Question: I need to share the currently logged in user to all views. I am attempting to use the 'view->share()' method within 'AppServiceProvider.php' file.
I have the following:
'''
<?php namespace App\Providers;
use Illuminate\Support\ServiceProvider;
use Illuminate\Contracts\Auth\Guard;
class AppServiceProvider extends ServiceProvider {
public function boot(Guard $guard)
{
view()->share('guard', $guard);
view()->share('user', $guard->user());
}
//..
}
'''
However, when I hit up a view (after logging in), the 'user' variable is null. Strangely, the '$guard->user' (the protected attribute, not the public method user()) is not. The output I get is the following:

Note the guard->user variable is populated, but the user variable is null.
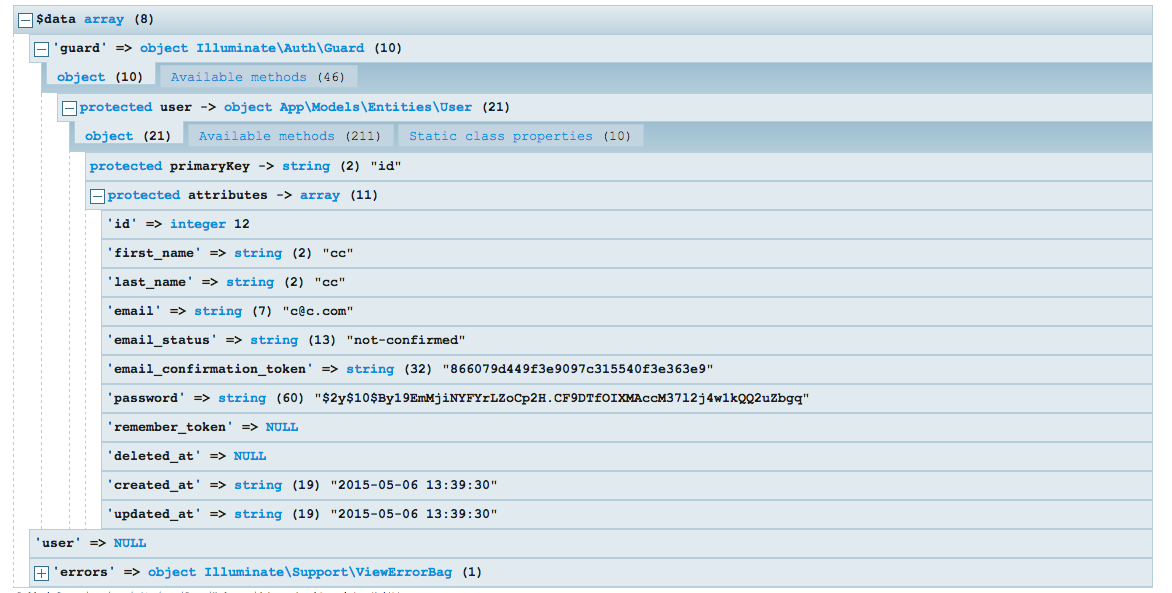
Answer: Better off using View Composers for this one.
In your ComposerServiceProvider in 'boot()':
'''
view()->composer('*', 'App\Http\ViewComposers\GlobalComposer');
'''
In HTTP/ViewComposers create a class GlobalComposer, and create the function:
'''
public function compose( View $view )
{
$view->with('authUser', Auth::user());
}
'''
<URL>